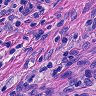
Metastatic tissue present: yes